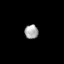
Tissue: skin
Cell type: Fibroblasts
Senescence score: 0.6916
Nuclear area (px): 188
Mean DAPI intensity: 164.846